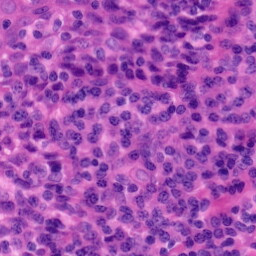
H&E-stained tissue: Tonsil